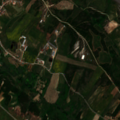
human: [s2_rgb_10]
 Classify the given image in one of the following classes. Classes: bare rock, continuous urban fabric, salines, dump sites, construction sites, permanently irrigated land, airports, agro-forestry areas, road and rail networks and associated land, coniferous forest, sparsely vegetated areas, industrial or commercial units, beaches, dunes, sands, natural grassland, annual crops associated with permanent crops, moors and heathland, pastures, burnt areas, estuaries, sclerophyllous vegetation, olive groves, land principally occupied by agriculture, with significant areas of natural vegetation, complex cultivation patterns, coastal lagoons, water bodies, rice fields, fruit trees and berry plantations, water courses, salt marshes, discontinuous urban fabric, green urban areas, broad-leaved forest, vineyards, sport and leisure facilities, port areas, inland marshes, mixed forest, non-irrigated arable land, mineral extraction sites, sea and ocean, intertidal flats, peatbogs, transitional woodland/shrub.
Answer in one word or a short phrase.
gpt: road and rail networks and associated land, annual crops associated with permanent crops, complex cultivation patterns, land principally occupied by agriculture, with significant areas of natural vegetation